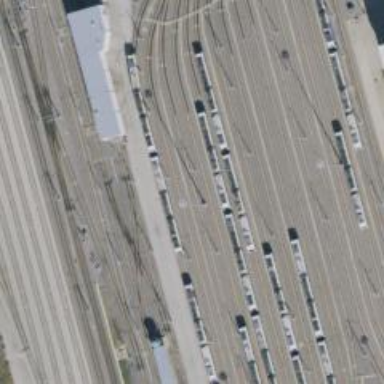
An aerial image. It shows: Light rail yard with electrified contact lines.